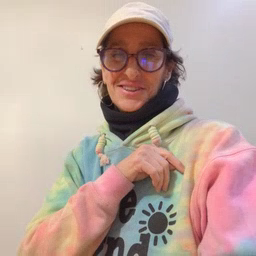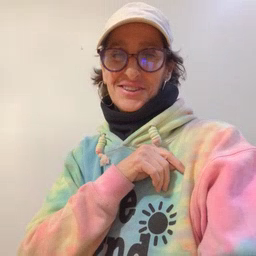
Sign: shhh